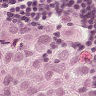
Metastatic tissue present: yes